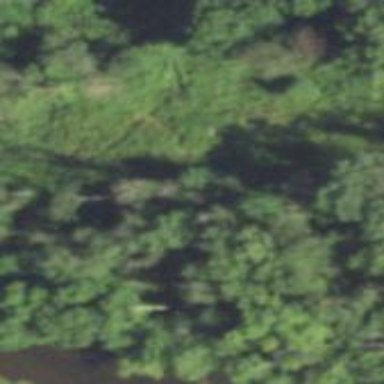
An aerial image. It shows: Mixed deciduous woodland with variety of leaf types.